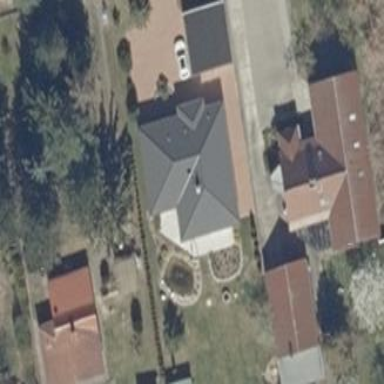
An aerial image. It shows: Detached building with hipped roof shape.